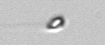
Label: nanoplankton_mix